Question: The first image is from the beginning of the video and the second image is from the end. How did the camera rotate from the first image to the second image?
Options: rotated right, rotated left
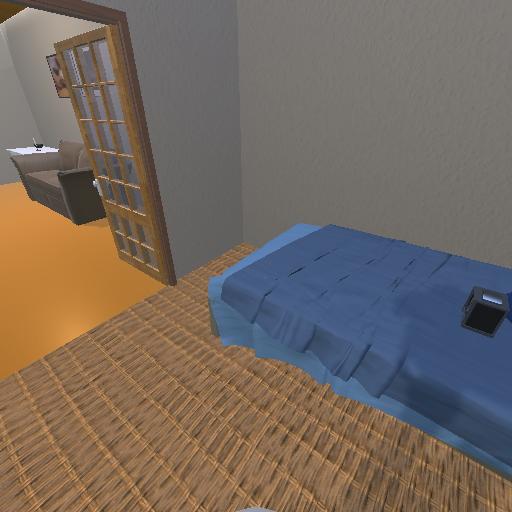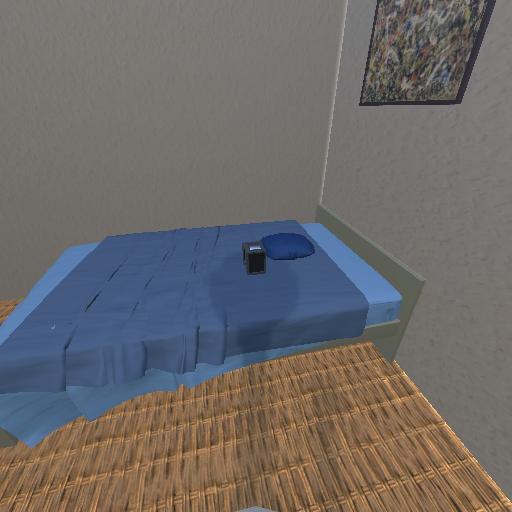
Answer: rotated right